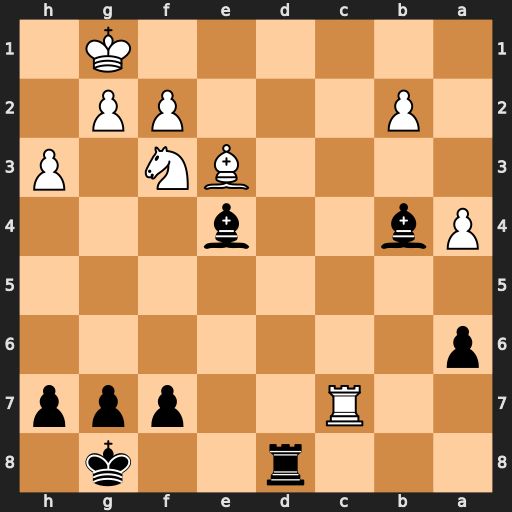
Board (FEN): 3r2k1/2R2ppp/p7/8/Pb2b3/4BN1P/1P3PP1/6K1
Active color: b
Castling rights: -
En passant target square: -
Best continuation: Rd1+ Kh2 Bd6+